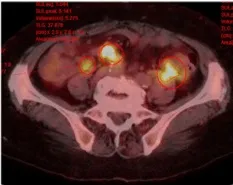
Positron emission tomography. (B-D) Multiple nodular shadows in the abdominopelvic cavity and greater omentum, inhomogeneous thickening of the local peritoneum adjacent to the left colon.
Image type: radiology (pet)